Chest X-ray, PA view. Patient: 47 years old, sex M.
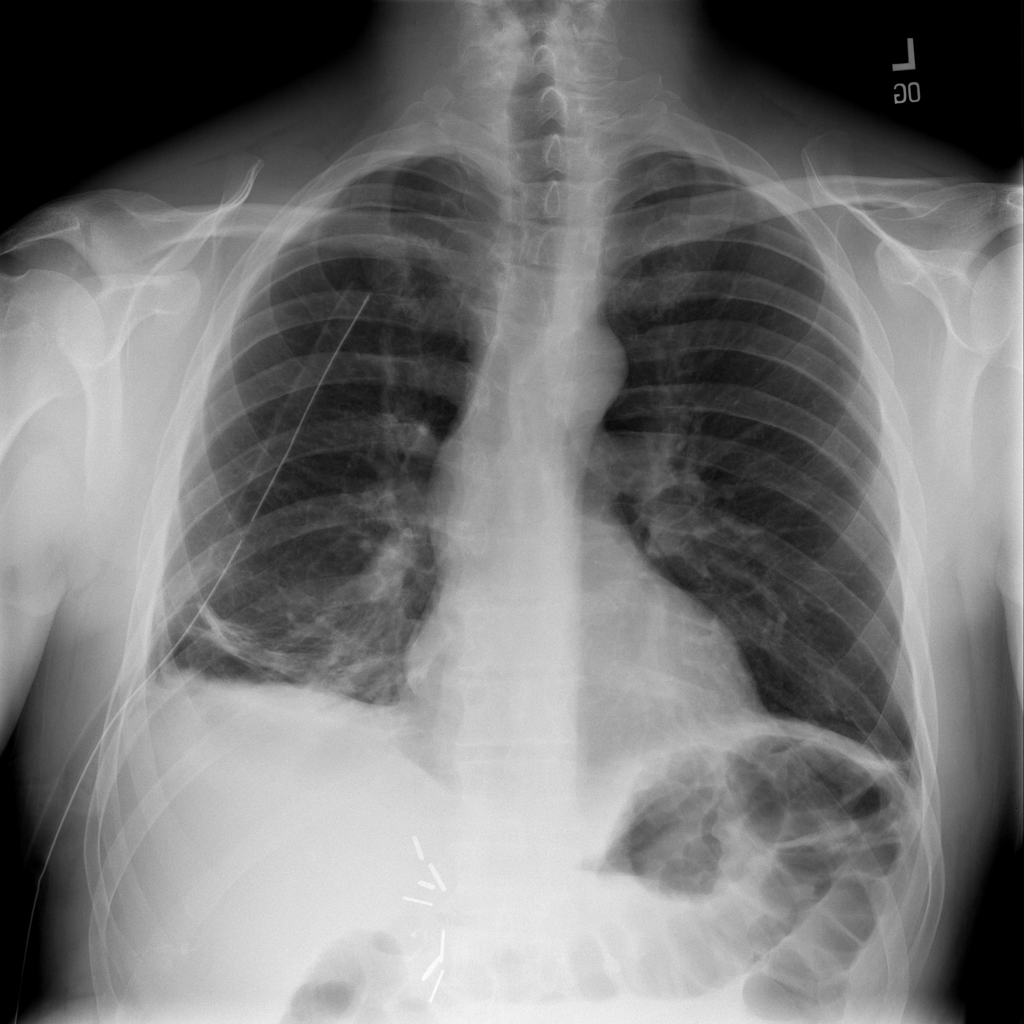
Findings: Atelectasis, Effusion, Infiltration